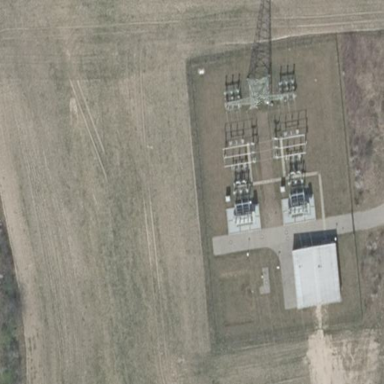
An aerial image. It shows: Outdoor distribution-level power substation enclosed by fence.